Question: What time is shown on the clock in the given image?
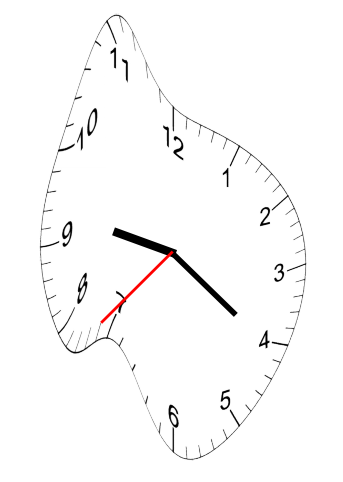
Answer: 09:20:37